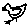
Label: bird